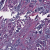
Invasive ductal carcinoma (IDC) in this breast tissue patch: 1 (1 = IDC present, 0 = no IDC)